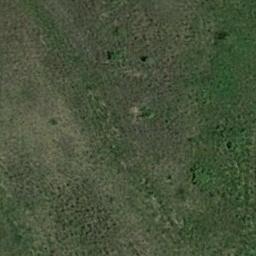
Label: meadow